Question: Edit: The question in one line:
> How to pass along context from a MenuItem onOptionsItemSelected?
Edit 2: Here is a global indication of what I'm doing: <URL>
---
I'm building an app based on ActionBarSherlock. It uses tabs, fragments and a viewpager. It's meant to be as versatile as possible. A tab can either contain a webview, or a listview. Here's a screenshot:

When the tab (SherlockListFragment) is first loaded, it reads content from a feed using an ASyncTask. OnPostExecute it updates the list and saves the result to a SharedPreference string (as a way of caching). As you can imagine, the AsyncTask requires context to do this. I'm calling the asynctask from the SherlockListFragment like this:
'''
x.new refreshList(this,getActivity()).execute();
'''
(x being a reference to my current file).
And transfer it to my AsyncTask like this
'''
public refreshList(TabList a,Context b){
this.mContext = a;
this.mCont = b;
}
'''
All that works fine. But as you can see I've added in a menu item for refreshing. The way I've set things up, I'm not capable of re-running the ASyncTask, since I haven't got the appropriate context information. Can anyone tell me how to perform a refresh in this situation?
If anyone willing to help requires to see more code, I'll gladly comply.
Thanks in advance.
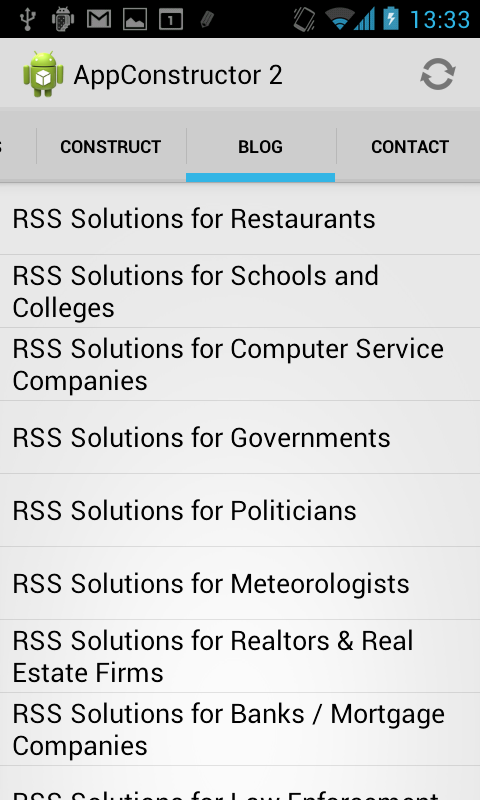
Answer: Although Jason answered my question correctly, I found out I had an additional problem after. I placed onOptionsItemSelected in my FragmentActivity. When I moved it over inside my ListFragment I got his answer working.